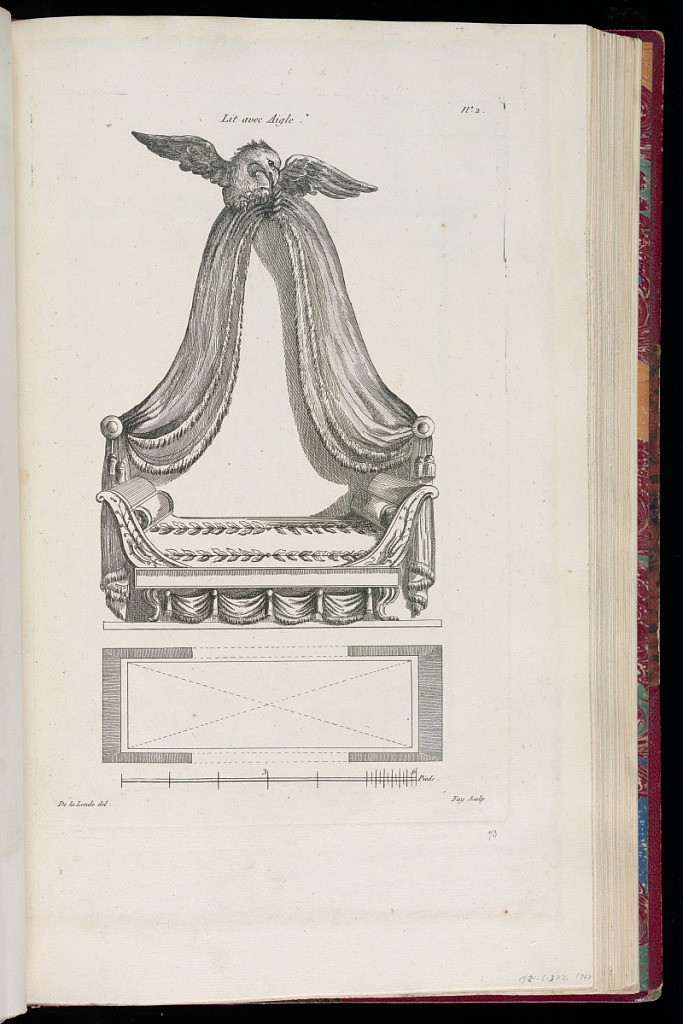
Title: Lit avec Aigle
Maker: Richard de Lalonde, French, active 1780–96
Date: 1780-1789
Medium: Etching on off-white laid paper
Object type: Print
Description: Design and plan for a bed with a canopy of drapery held aloft by an eagle. The plate is signed and numbered.